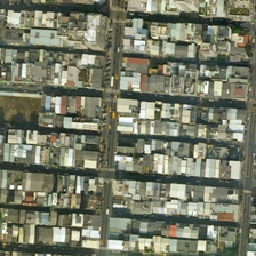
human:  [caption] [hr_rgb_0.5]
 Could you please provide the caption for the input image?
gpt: This place looks very crowded.

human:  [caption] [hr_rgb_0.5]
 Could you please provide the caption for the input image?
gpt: The distribution of this place is very troublesome.

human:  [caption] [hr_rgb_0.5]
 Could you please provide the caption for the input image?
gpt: This place is very clean.

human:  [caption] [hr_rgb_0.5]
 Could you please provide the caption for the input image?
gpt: The distribution of this place is very chaotic.

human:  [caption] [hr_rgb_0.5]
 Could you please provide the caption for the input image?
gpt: This place is very crowded